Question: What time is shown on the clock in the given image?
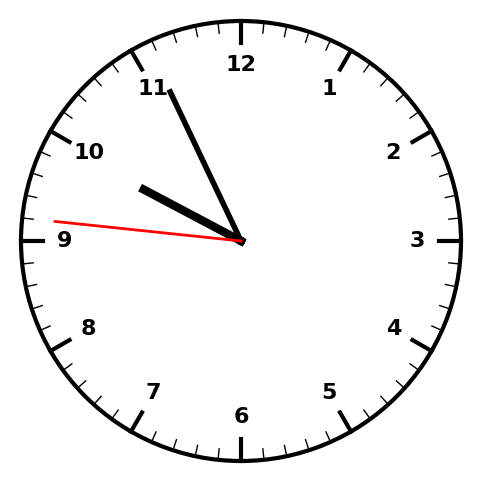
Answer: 09:55:46